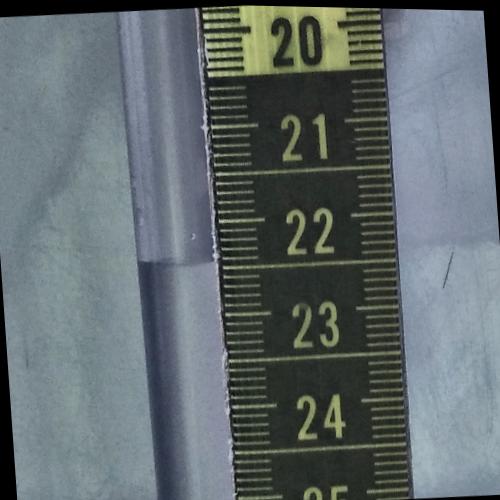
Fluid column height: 22.4 cm